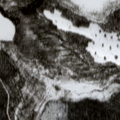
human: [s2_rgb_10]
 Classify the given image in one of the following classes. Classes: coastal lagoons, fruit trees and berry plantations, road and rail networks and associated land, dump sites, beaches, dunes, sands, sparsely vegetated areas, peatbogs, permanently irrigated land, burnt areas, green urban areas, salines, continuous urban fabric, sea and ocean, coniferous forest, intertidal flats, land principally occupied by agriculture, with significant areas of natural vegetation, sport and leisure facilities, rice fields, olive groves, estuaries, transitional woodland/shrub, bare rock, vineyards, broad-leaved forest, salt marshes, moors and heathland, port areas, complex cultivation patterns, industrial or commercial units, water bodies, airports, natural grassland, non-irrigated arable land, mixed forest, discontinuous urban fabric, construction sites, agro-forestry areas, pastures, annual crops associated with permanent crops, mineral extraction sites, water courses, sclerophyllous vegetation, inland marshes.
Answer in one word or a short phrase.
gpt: coniferous forest, transitional woodland/shrub, peatbogs, water bodies